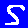
Digit: 5